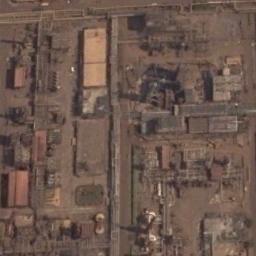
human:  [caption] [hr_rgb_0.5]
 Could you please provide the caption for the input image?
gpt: Many buildings of different shapes and sizes are beside the thermal power station .

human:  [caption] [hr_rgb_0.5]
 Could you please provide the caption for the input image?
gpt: The thermal power station is on the bare land next to some buildings .

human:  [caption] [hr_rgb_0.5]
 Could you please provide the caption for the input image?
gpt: Neatly planned plants, Roads, Equipment, pipelines, and chimneys in thermal power stations .

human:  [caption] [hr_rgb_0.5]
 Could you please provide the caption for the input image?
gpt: Two thermal power stations are spraying smoke .

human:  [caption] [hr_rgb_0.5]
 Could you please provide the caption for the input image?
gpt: There are many buildings on the thermal power station .